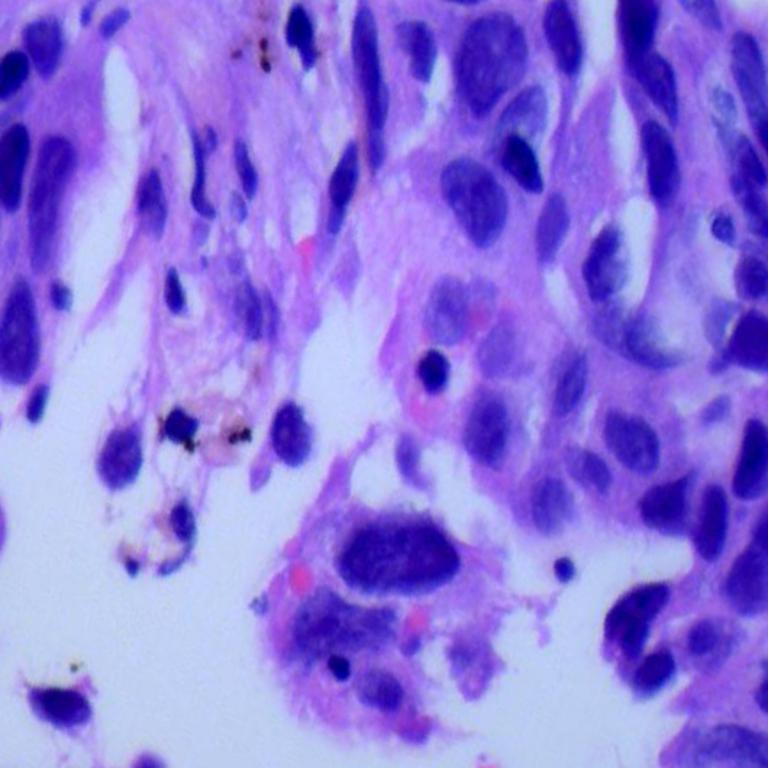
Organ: lung
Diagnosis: adenocarcinomas